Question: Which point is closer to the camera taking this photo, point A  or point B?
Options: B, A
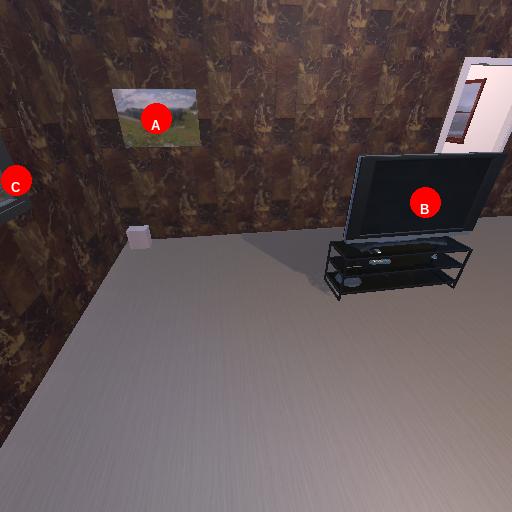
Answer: B